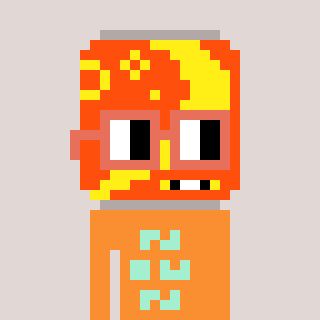
a pixel art character with square orange glasses, a pop-shaped head and a orange-colored body on a warm background